Question: I need help explanation of this script
'''
var test = {
property_1 : 'aaa',
property_2 : 'bbb'
}
var place = function(str, ph){
return test[ph];
}
'''
What is the meaning of definition 'place' and what will be return type of that function?
I can't understand from where is parameter 'str' and 'ph' come?
Here is the screenshot tutorial i read that do this at

Thank you.
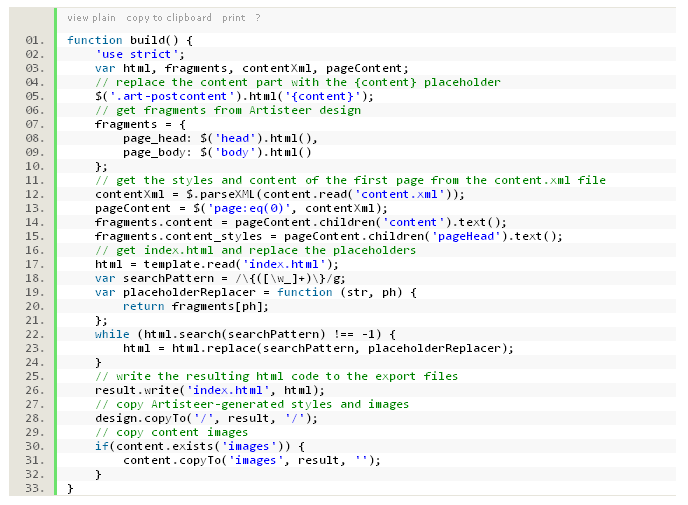
Answer: > What is the meaning of definition 'place'?
Functions are first class in JavaScript. They can be assigned as values for variables.
You can then invoke that variable 'place', which will invoke the function it points to (its value).
> What will be return type of that function?
In could be anything. Most likely it will be a 'string' or 'undefined'.
> I can't understand from where is parameter 'str' and 'ph' come?
They would be passed like so...
'''
place(1, 2);
'''
In your example, the first argument seems to be superflous as it's not used in the function's body.